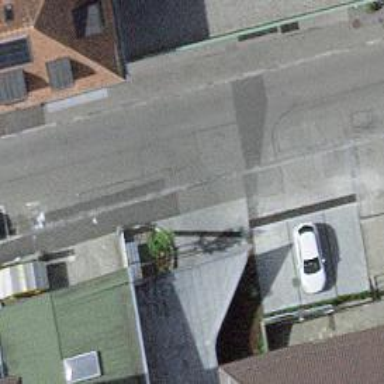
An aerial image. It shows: Parking entrance.